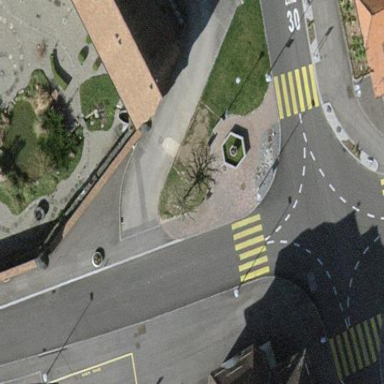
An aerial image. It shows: Footway area.